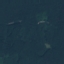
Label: Forest